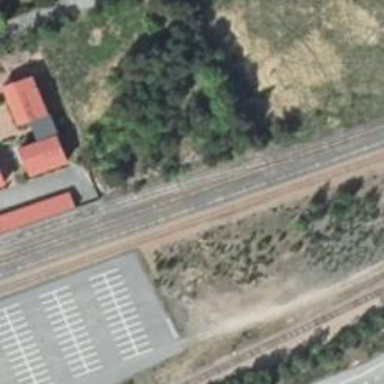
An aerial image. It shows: Wedge is used for the railway derail.